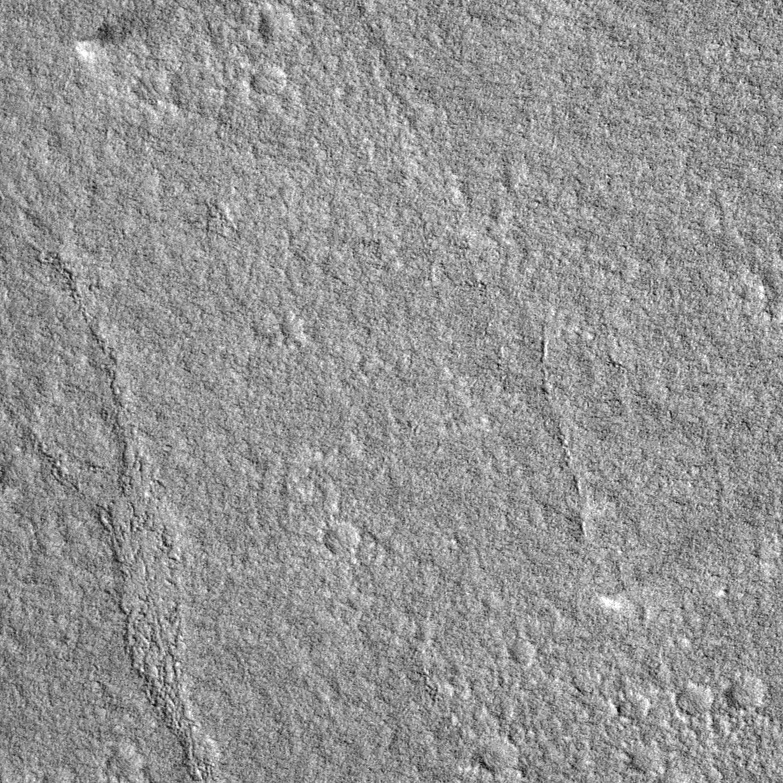
Label: dustdevil, dustdevil